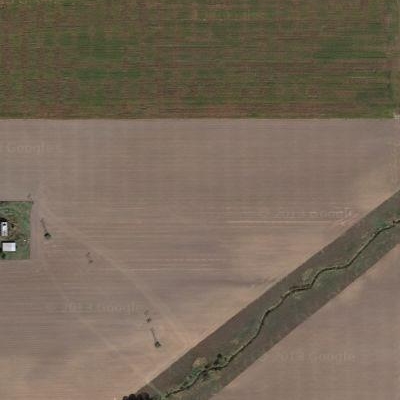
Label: bField